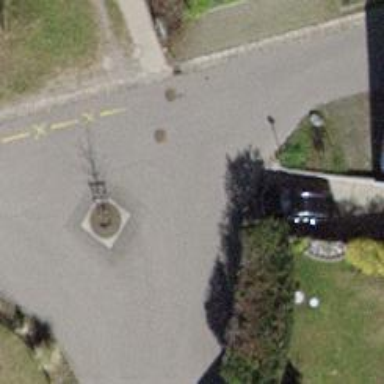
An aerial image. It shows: Residential road with asphalt surface and no sidewalks.